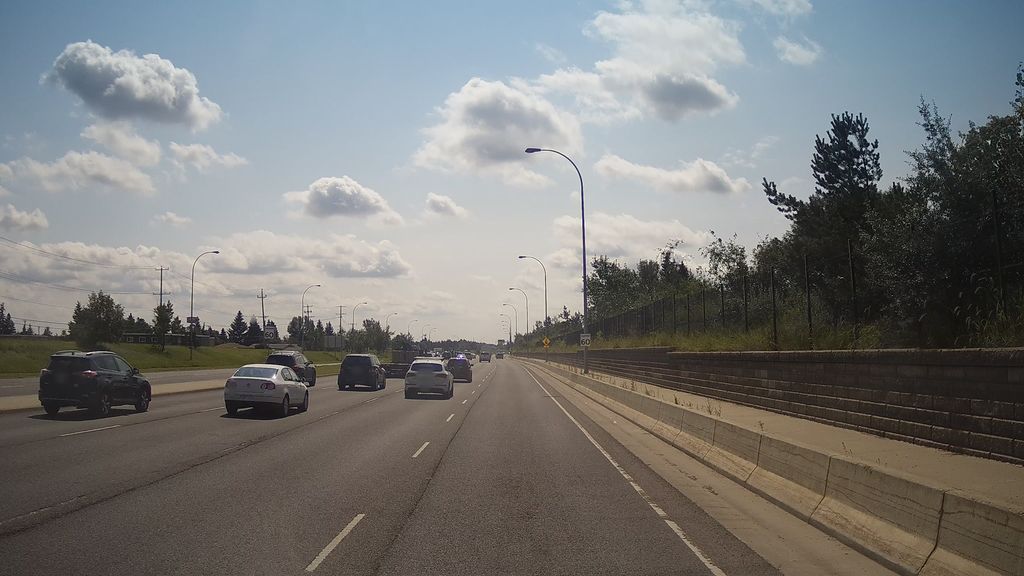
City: edmonton